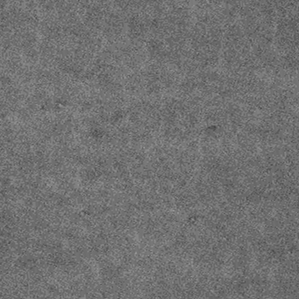
Label: frost